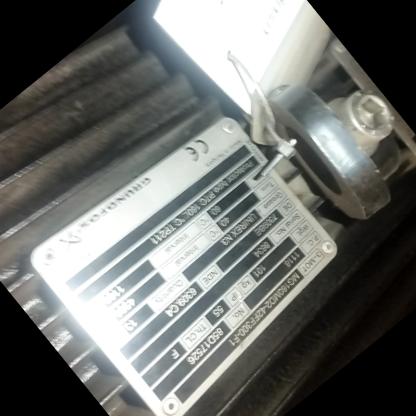
Klasa: tabliczka-znamionowa